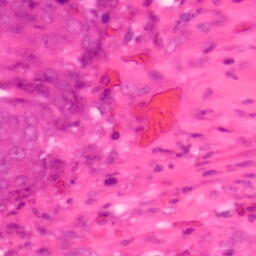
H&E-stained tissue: Colon